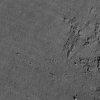
Atmospheric dust classification: not_dusty